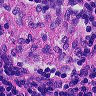
Metastatic tissue present: no